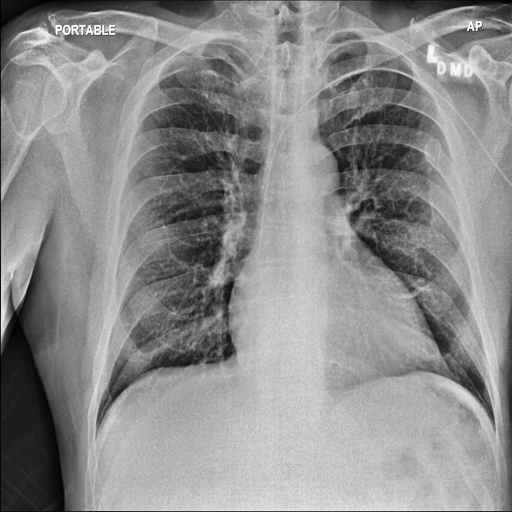
Finding: NORMAL